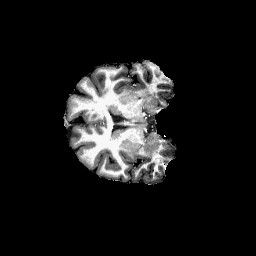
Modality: T1w
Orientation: axial
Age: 30
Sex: female